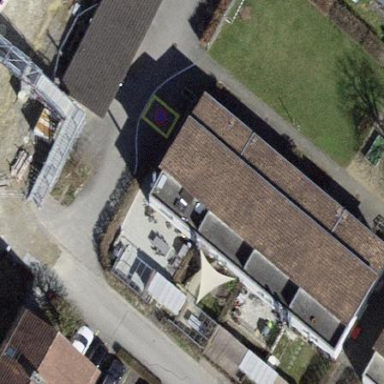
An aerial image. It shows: Terrace building.